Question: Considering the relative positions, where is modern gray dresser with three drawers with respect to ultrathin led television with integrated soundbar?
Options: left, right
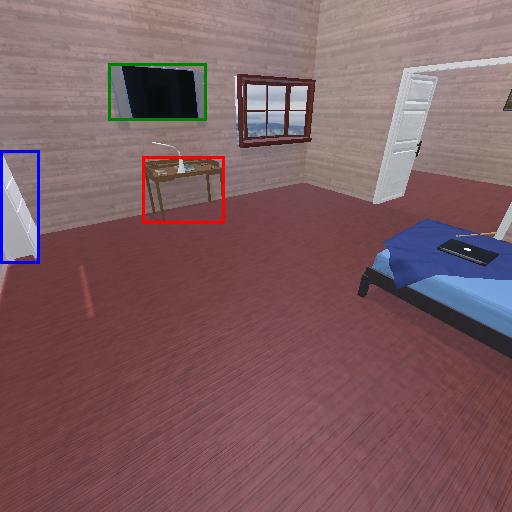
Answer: left